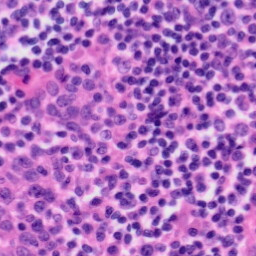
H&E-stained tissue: Tonsil